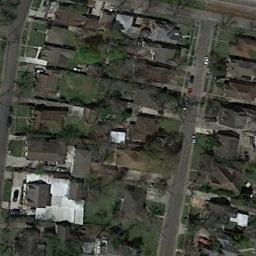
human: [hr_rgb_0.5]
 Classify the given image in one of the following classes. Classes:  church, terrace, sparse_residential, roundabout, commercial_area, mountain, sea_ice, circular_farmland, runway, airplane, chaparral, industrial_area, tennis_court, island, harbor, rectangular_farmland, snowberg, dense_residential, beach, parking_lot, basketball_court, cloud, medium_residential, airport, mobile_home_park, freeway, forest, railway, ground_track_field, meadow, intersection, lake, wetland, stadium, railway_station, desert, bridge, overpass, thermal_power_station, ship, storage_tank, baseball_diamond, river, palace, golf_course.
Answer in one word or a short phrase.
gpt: dense_residential